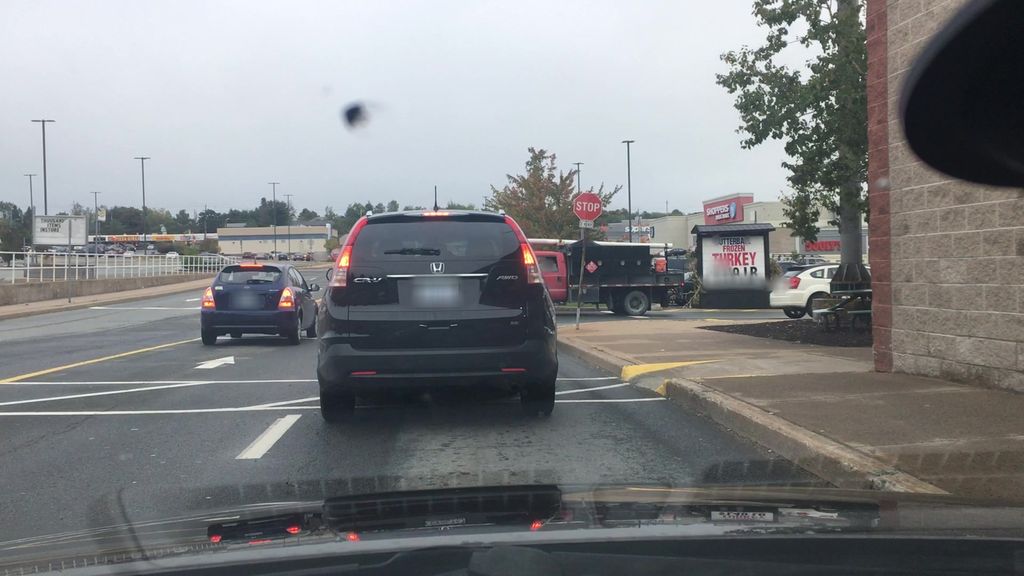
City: halifax